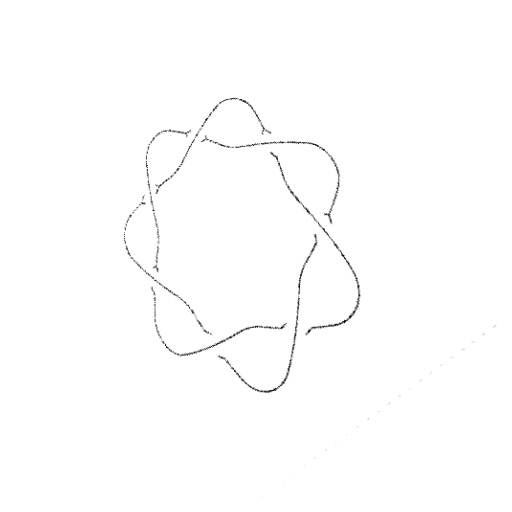
Crossing number: 7